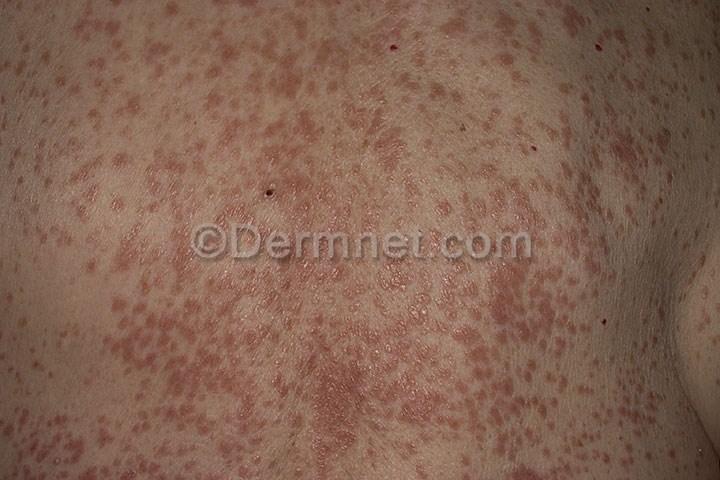
Disease: Exanthems and Drug Eruptions